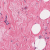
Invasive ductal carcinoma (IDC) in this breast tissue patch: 0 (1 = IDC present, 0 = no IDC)